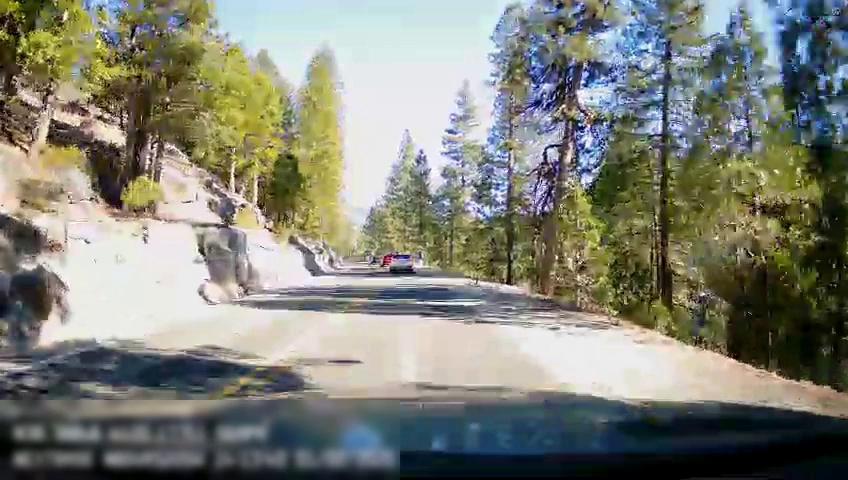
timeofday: Day
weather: Sunny
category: Drivable Space
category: Vehicles | SUV
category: Vehicles | SUV
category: Lanes | Alternate Lane
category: Lanes | Opposite Lane